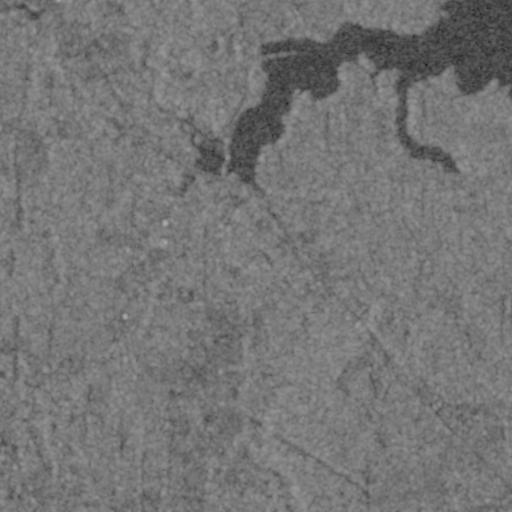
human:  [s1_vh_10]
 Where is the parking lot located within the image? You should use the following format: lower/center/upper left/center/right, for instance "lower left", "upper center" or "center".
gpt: The parking lot is located in the upper left of the image.
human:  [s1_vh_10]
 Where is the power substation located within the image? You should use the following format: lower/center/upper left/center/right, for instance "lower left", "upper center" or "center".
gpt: The power substation is located in the center left of the image.
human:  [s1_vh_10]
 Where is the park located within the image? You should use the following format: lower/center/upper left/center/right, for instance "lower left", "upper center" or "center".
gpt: There is no park in the image.

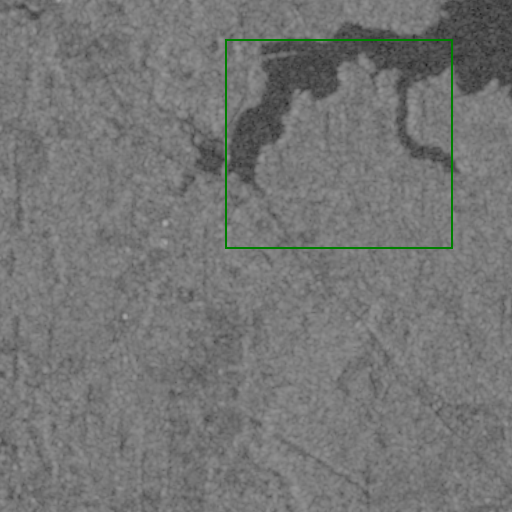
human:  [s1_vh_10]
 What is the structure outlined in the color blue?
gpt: There is no blue outline.
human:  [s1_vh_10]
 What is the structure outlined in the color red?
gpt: There is no structure outlined in red.